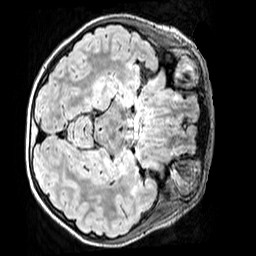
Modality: FLAIR
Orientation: axial
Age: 10
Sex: male
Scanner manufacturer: siemens
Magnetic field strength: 3 T
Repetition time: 5 s
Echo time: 0.388 s